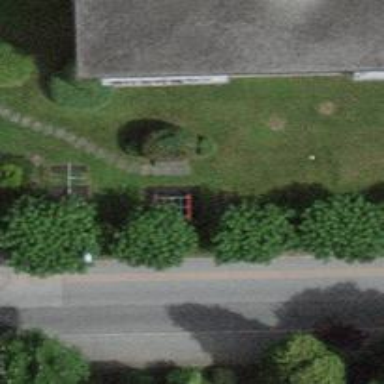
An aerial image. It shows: Brown bench in the vicinity.